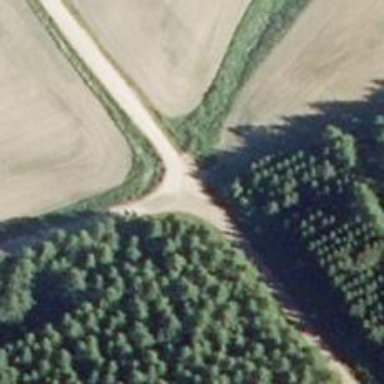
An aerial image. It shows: Unclassified road.